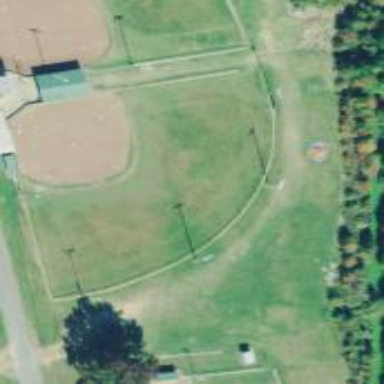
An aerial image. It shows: Baseball pitch for leisure land.